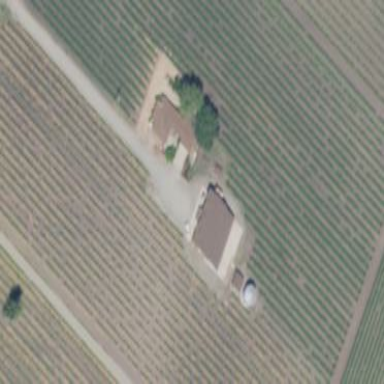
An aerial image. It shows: Vineyard with grape crops.